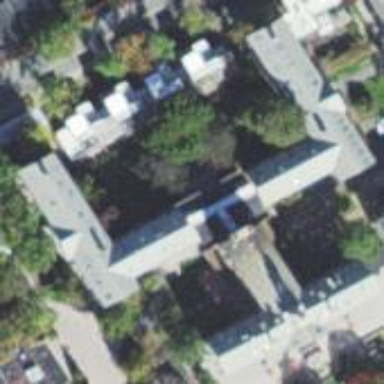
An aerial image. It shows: University building.